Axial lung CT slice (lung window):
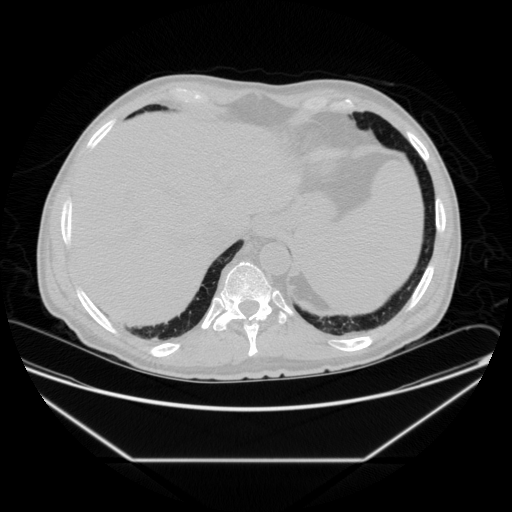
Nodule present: no